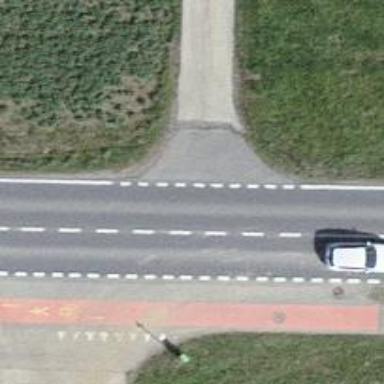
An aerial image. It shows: Primary highway with cycle track on the left.